Question: How can i implement this in a TabActivity?

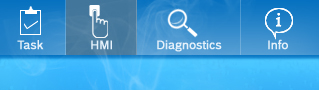
Answer: That looks much like the standard TabHost ( <URL> and an implementation of OnTabChangedListener.
Add the listener to the instance of your TabHost:
'''
tabHost.setOnTabChangedListener(new OnTabChangeListener(){
@Override
public void onTabChanged(String tabId) {
setTabHostColors();
}});
'''
Handle changing the background color:
'''
private void setTabHostColors() {
for(int i=0;i<tabHost.getTabWidget().getChildCount();i++) {
tabHost.getTabWidget().getChildAt(i).setBackgroundColor(Color.rgb(0, 0, 0)); //unselected
}
tabHost.getTabWidget().getChildAt(tabHost.getCurrentTab()).setBackgroundColor(Color.rgb(50, 120, 160)); // selected
}
'''
And then finally it obviously has a nice little background picture, not sure where to get that one I'm afraid.